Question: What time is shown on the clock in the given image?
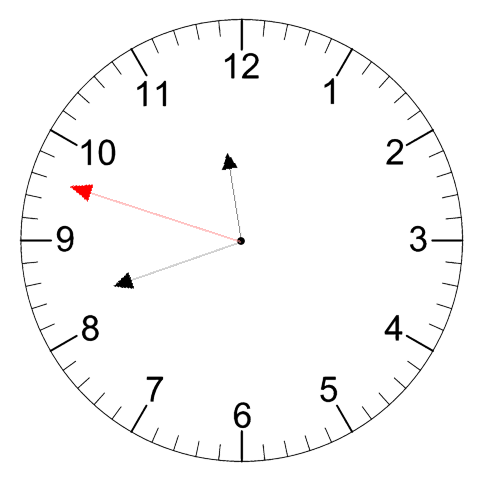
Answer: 11:41:48